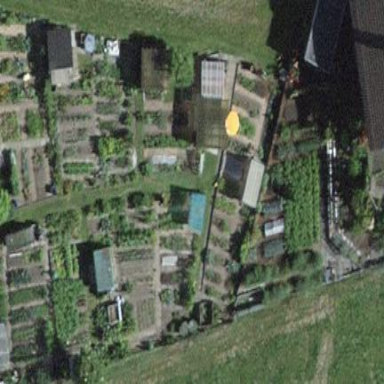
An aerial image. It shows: Allotments area.